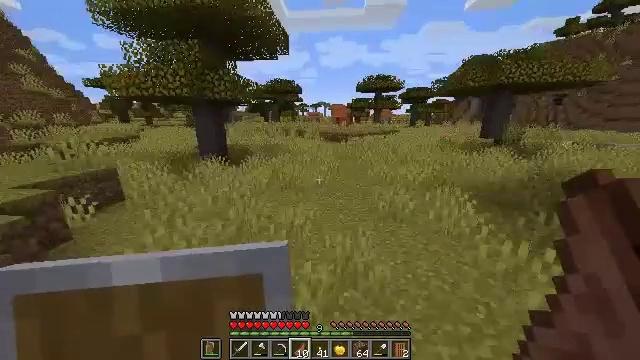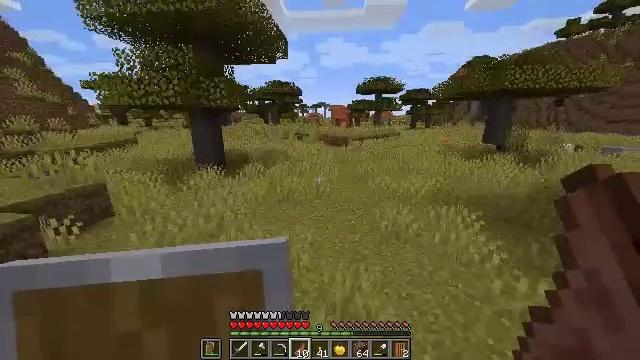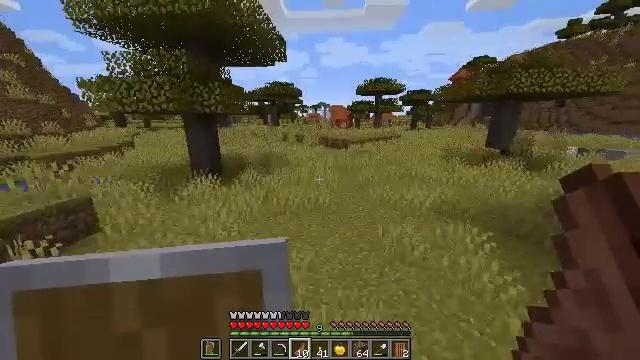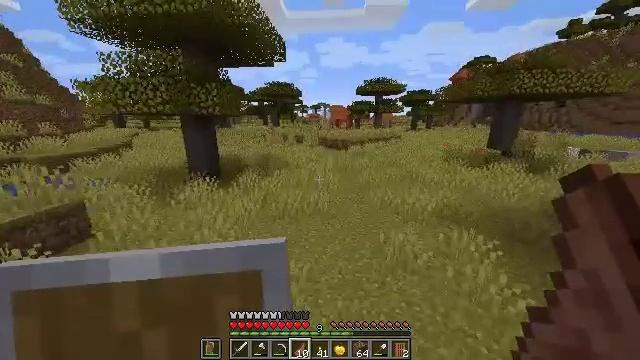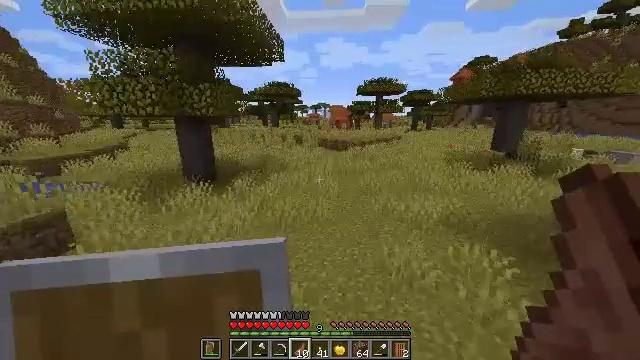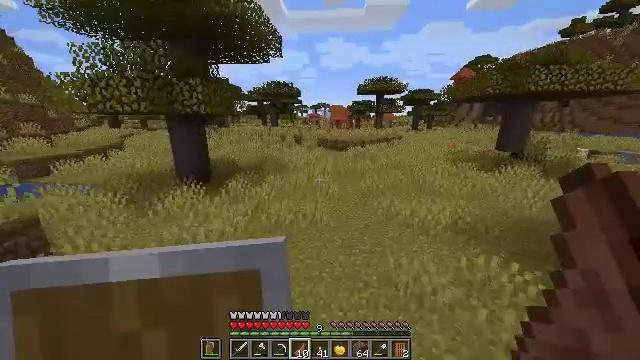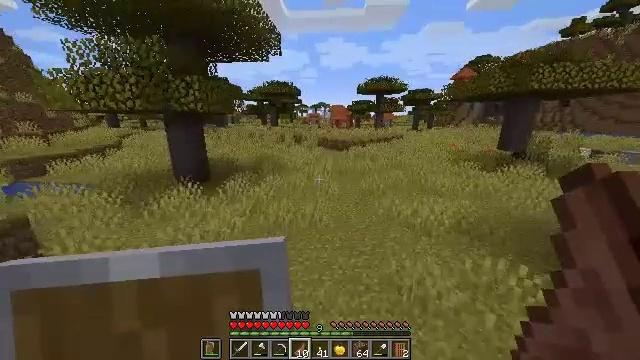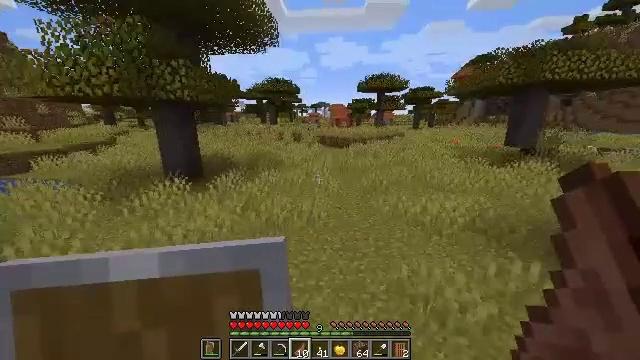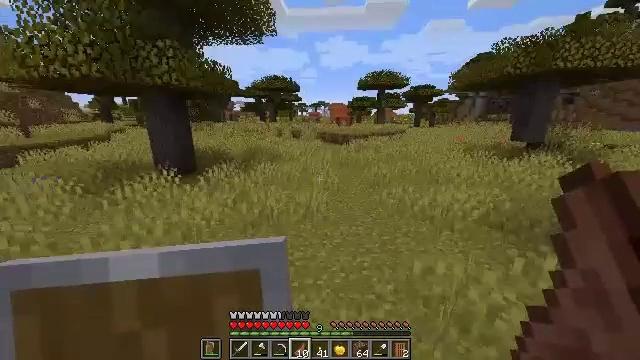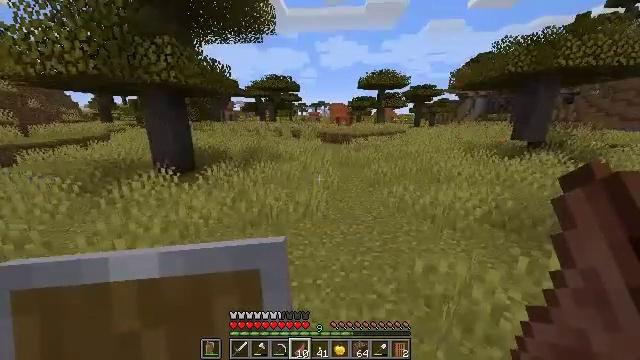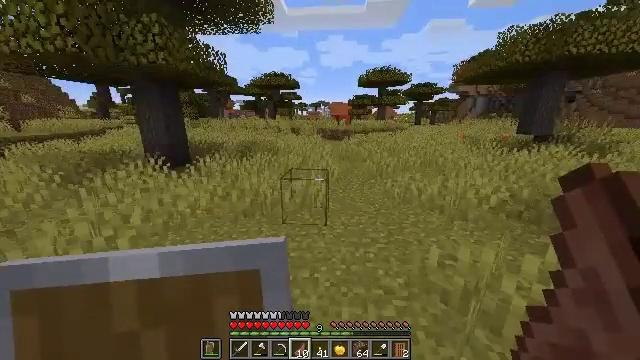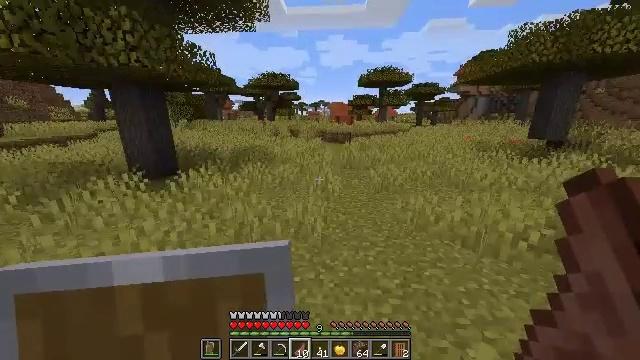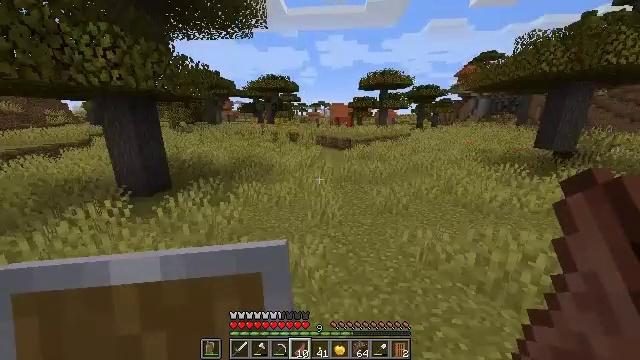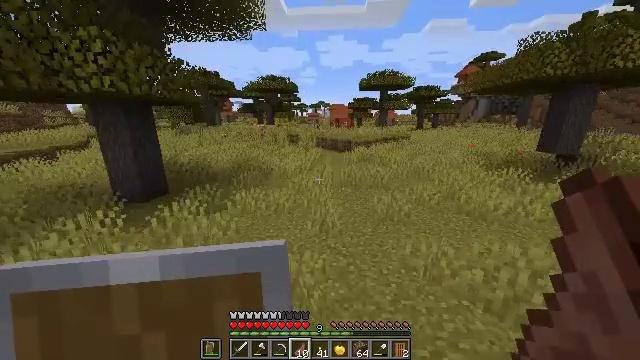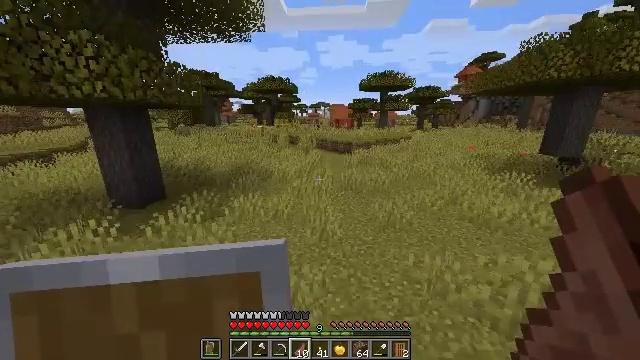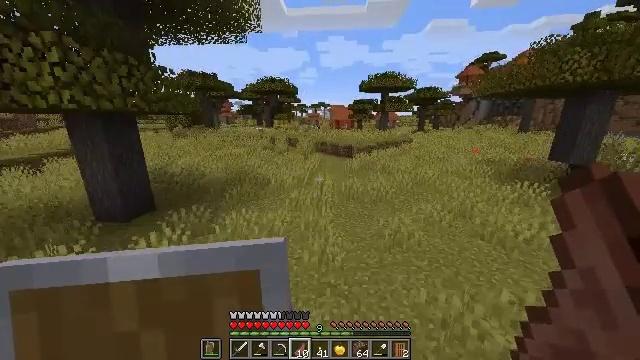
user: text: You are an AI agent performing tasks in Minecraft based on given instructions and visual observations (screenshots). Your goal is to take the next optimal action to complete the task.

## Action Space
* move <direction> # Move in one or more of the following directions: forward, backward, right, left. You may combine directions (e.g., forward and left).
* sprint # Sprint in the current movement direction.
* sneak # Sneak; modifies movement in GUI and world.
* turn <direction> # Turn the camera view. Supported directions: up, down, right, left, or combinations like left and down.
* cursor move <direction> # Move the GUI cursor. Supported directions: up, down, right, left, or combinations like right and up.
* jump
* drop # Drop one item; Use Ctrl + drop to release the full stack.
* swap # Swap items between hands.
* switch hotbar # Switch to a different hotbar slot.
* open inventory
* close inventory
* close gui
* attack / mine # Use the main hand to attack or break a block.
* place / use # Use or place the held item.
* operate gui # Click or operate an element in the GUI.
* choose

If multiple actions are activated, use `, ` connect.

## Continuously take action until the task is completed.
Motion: motion action
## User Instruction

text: Gather smooth stone from the ground.
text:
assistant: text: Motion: move forward, jump
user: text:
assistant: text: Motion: move forward, jump
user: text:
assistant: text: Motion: move forward, jump
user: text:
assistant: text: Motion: move forward, jump
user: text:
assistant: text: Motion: move forward, jump
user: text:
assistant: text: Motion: move forward, jump
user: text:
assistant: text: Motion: move forward, jump
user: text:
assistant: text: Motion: move forward, jump
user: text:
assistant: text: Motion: move forward, jump
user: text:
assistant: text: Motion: move forward, jump
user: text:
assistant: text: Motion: move forward, jump
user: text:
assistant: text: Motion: move forward, jump
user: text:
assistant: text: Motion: move forward, jump
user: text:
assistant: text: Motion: move forward, jump
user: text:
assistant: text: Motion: move forward, jump
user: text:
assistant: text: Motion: move forward and move right, turn left, jump
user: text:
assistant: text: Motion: move forward and move right, turn left and down, jump
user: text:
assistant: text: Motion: move forward and move right, turn left and down, jump
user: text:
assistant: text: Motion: move forward and move right, jump
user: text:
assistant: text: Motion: move forward and move right, jump
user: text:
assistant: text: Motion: move forward and move right, jump
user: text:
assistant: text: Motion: move forward and move right, jump
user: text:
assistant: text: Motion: move forward and move right, jump
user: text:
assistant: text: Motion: move forward and move right, jump
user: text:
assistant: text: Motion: move forward and move right, jump
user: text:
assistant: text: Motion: move forward and move right, turn right and up, jump
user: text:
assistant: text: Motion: move forward and move right, turn right and up, jump
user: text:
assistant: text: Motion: move forward and move right, jump
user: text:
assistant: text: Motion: move forward and move right, jump
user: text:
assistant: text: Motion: move forward and move right, jump